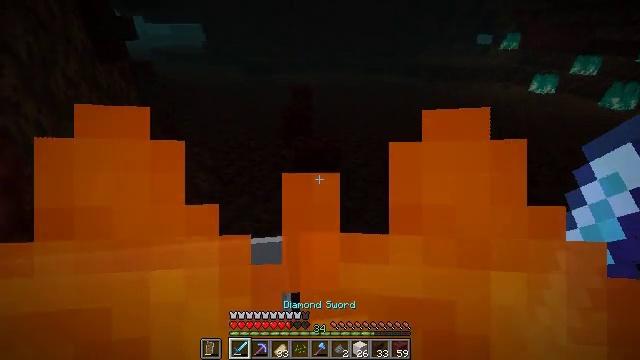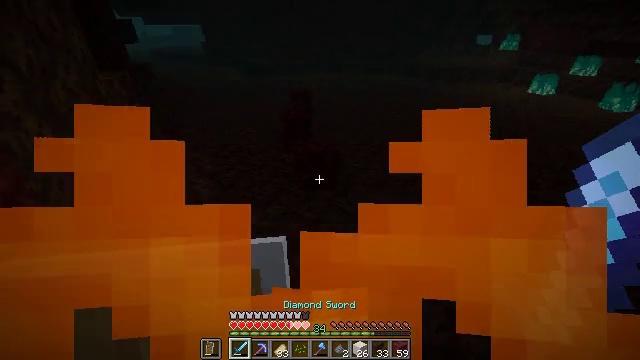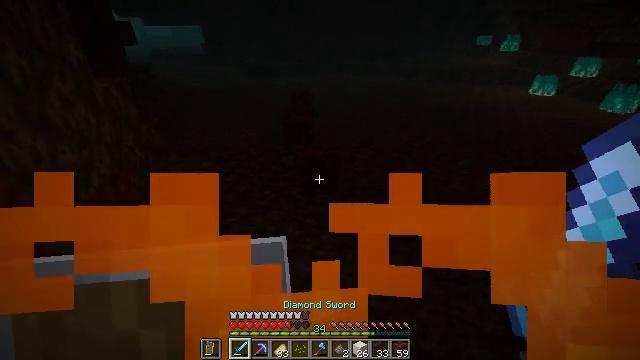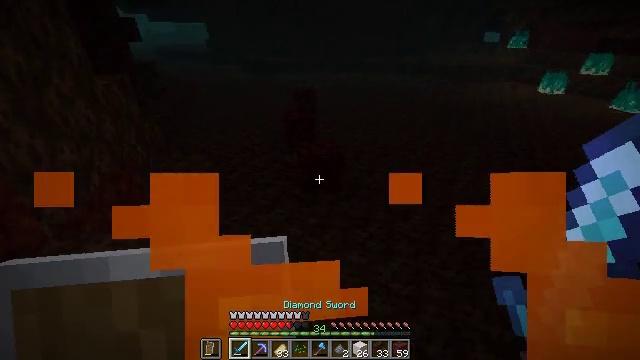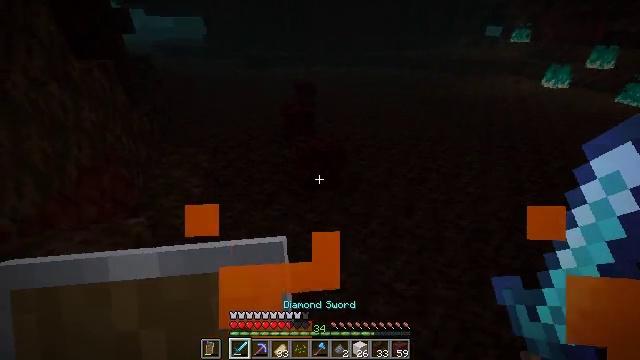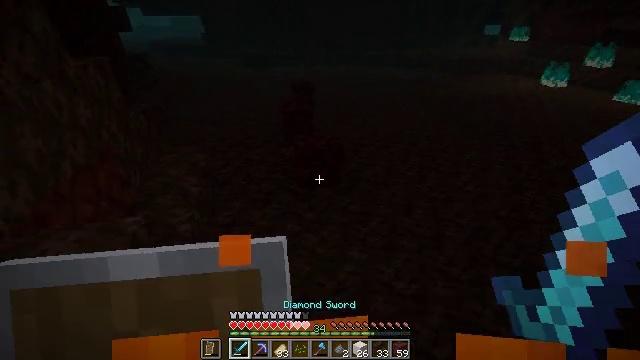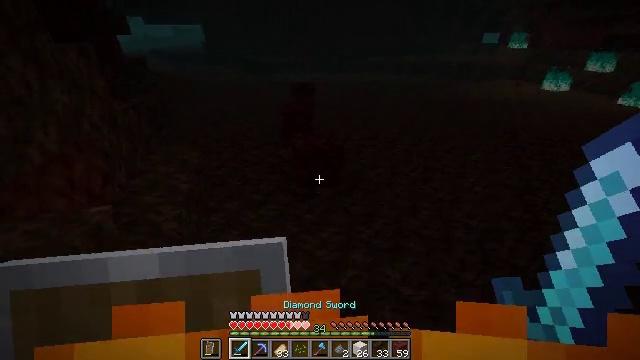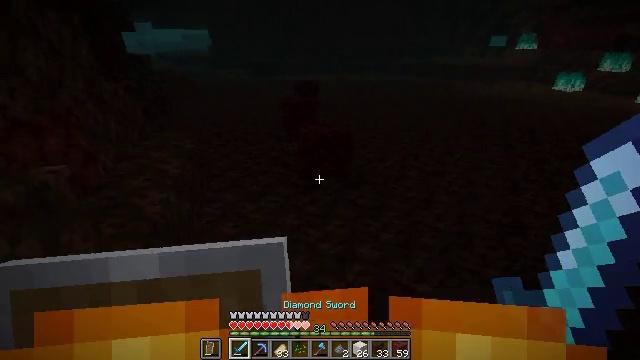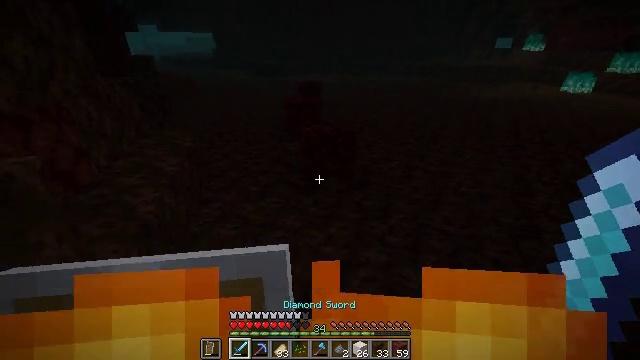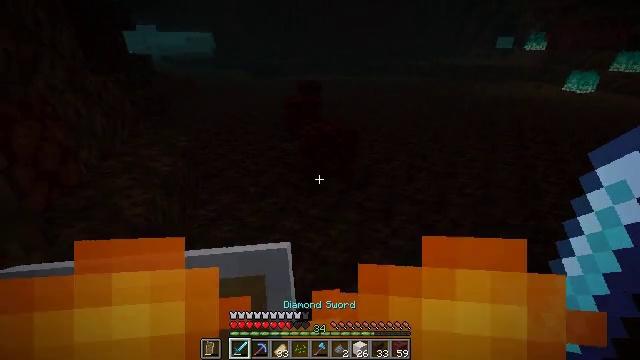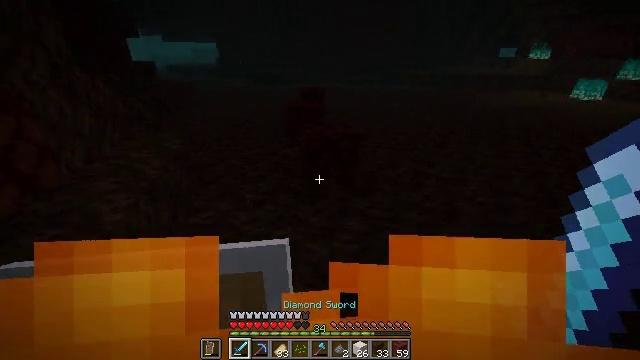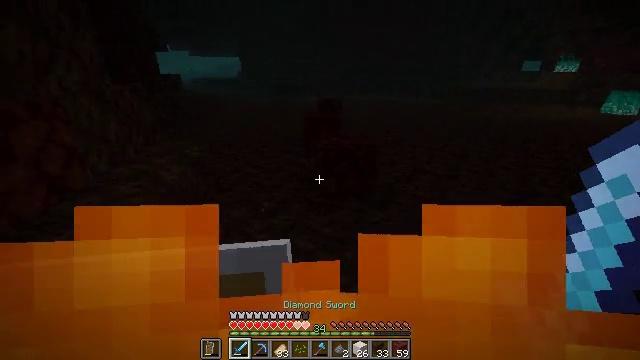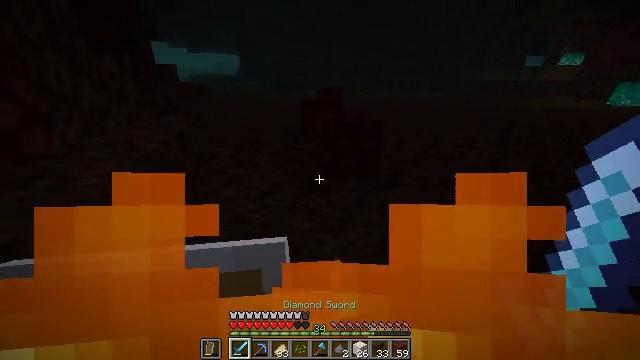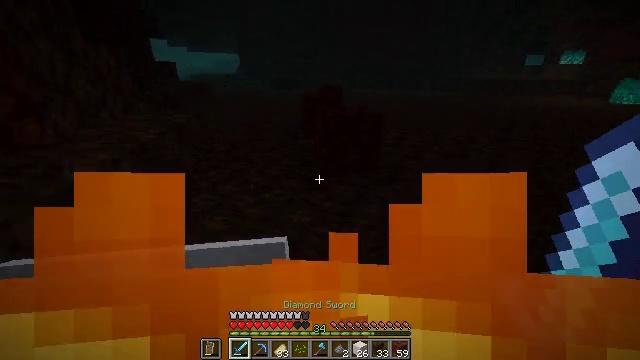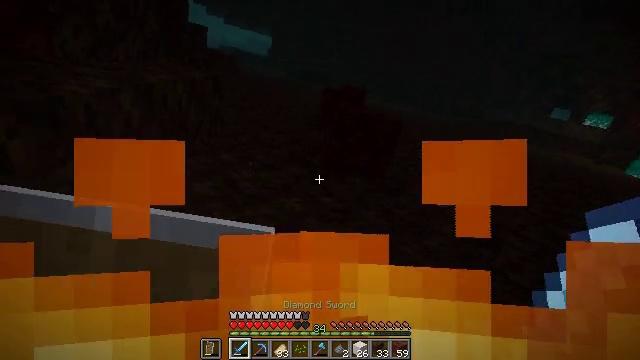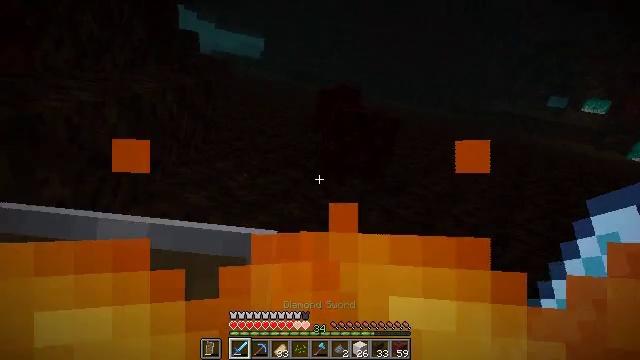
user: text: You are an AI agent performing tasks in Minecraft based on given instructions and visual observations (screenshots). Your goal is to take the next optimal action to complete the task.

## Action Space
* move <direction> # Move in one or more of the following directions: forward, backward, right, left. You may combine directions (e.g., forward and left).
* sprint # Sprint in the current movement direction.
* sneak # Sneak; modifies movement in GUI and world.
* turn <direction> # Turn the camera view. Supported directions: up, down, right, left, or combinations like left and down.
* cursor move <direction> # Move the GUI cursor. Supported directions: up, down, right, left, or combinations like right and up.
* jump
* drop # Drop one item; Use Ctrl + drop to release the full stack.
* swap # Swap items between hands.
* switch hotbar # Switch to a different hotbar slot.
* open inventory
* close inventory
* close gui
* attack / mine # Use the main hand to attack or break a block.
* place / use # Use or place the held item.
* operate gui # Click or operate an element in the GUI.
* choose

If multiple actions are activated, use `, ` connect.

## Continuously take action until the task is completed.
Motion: motion action
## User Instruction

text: Attack the soul fire to put it out.
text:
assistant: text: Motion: move forward, jump
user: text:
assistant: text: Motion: move forward, jump
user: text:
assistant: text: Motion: move forward, jump
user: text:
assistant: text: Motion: move forward
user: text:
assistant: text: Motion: move forward
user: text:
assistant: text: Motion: move forward, turn up
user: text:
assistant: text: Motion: move forward, turn left and up
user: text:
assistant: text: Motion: move forward
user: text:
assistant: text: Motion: move forward
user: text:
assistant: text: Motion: move forward, turn up
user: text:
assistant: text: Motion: move forward, turn left and up
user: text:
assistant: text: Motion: move forward
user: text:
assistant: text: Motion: move forward
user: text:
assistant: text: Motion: move forward
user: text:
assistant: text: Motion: move forward
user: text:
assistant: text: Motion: move forward
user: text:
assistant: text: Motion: move forward
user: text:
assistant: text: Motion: move forward, turn left and up
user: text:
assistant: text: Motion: move forward, turn left and up
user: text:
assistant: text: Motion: move forward and move right, turn left and up
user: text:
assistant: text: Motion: move forward and move right, turn left and up
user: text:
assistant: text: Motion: move forward and move right, turn left and up
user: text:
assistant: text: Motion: move forward and move right, turn left and up
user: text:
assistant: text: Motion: move forward and move right
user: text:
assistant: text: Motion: move forward and move right
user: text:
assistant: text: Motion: move forward and move right
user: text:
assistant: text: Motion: move forward and move right
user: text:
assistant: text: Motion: move forward and move right
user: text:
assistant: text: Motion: move forward and move right, turn left and up
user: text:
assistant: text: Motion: move forward and move right, turn left and down